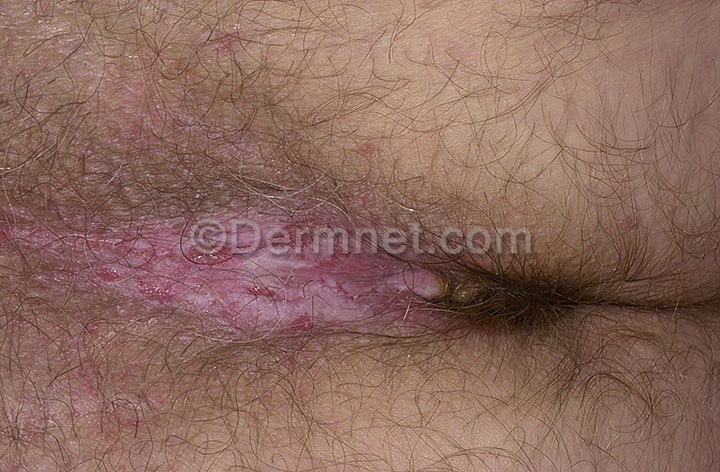
Disease: Eczema Photos